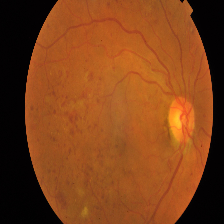
Diabetic retinopathy grade: Proliferative DR